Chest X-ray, AP view. Patient: 67 years old, sex F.
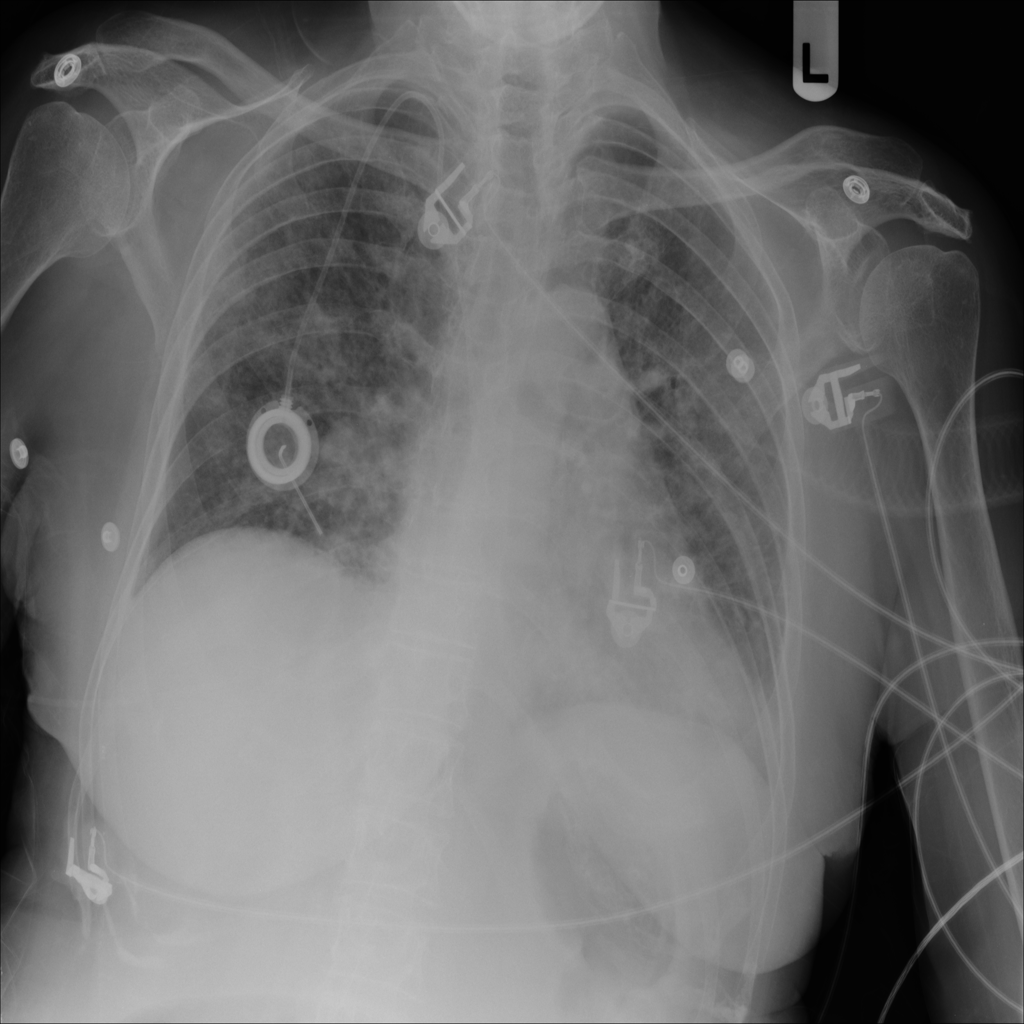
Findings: Infiltration